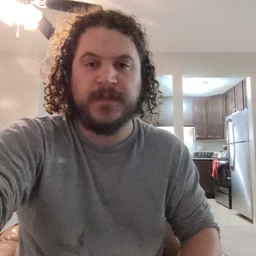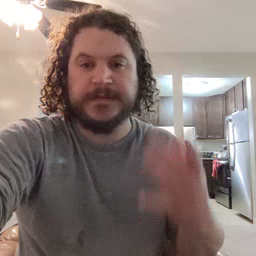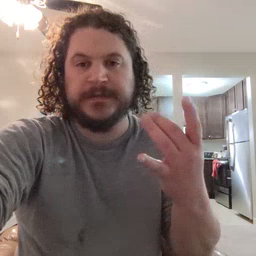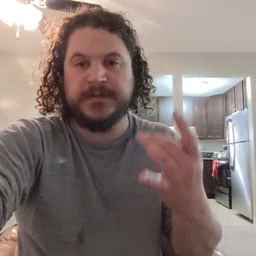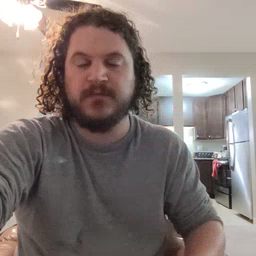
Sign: sticky